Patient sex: F
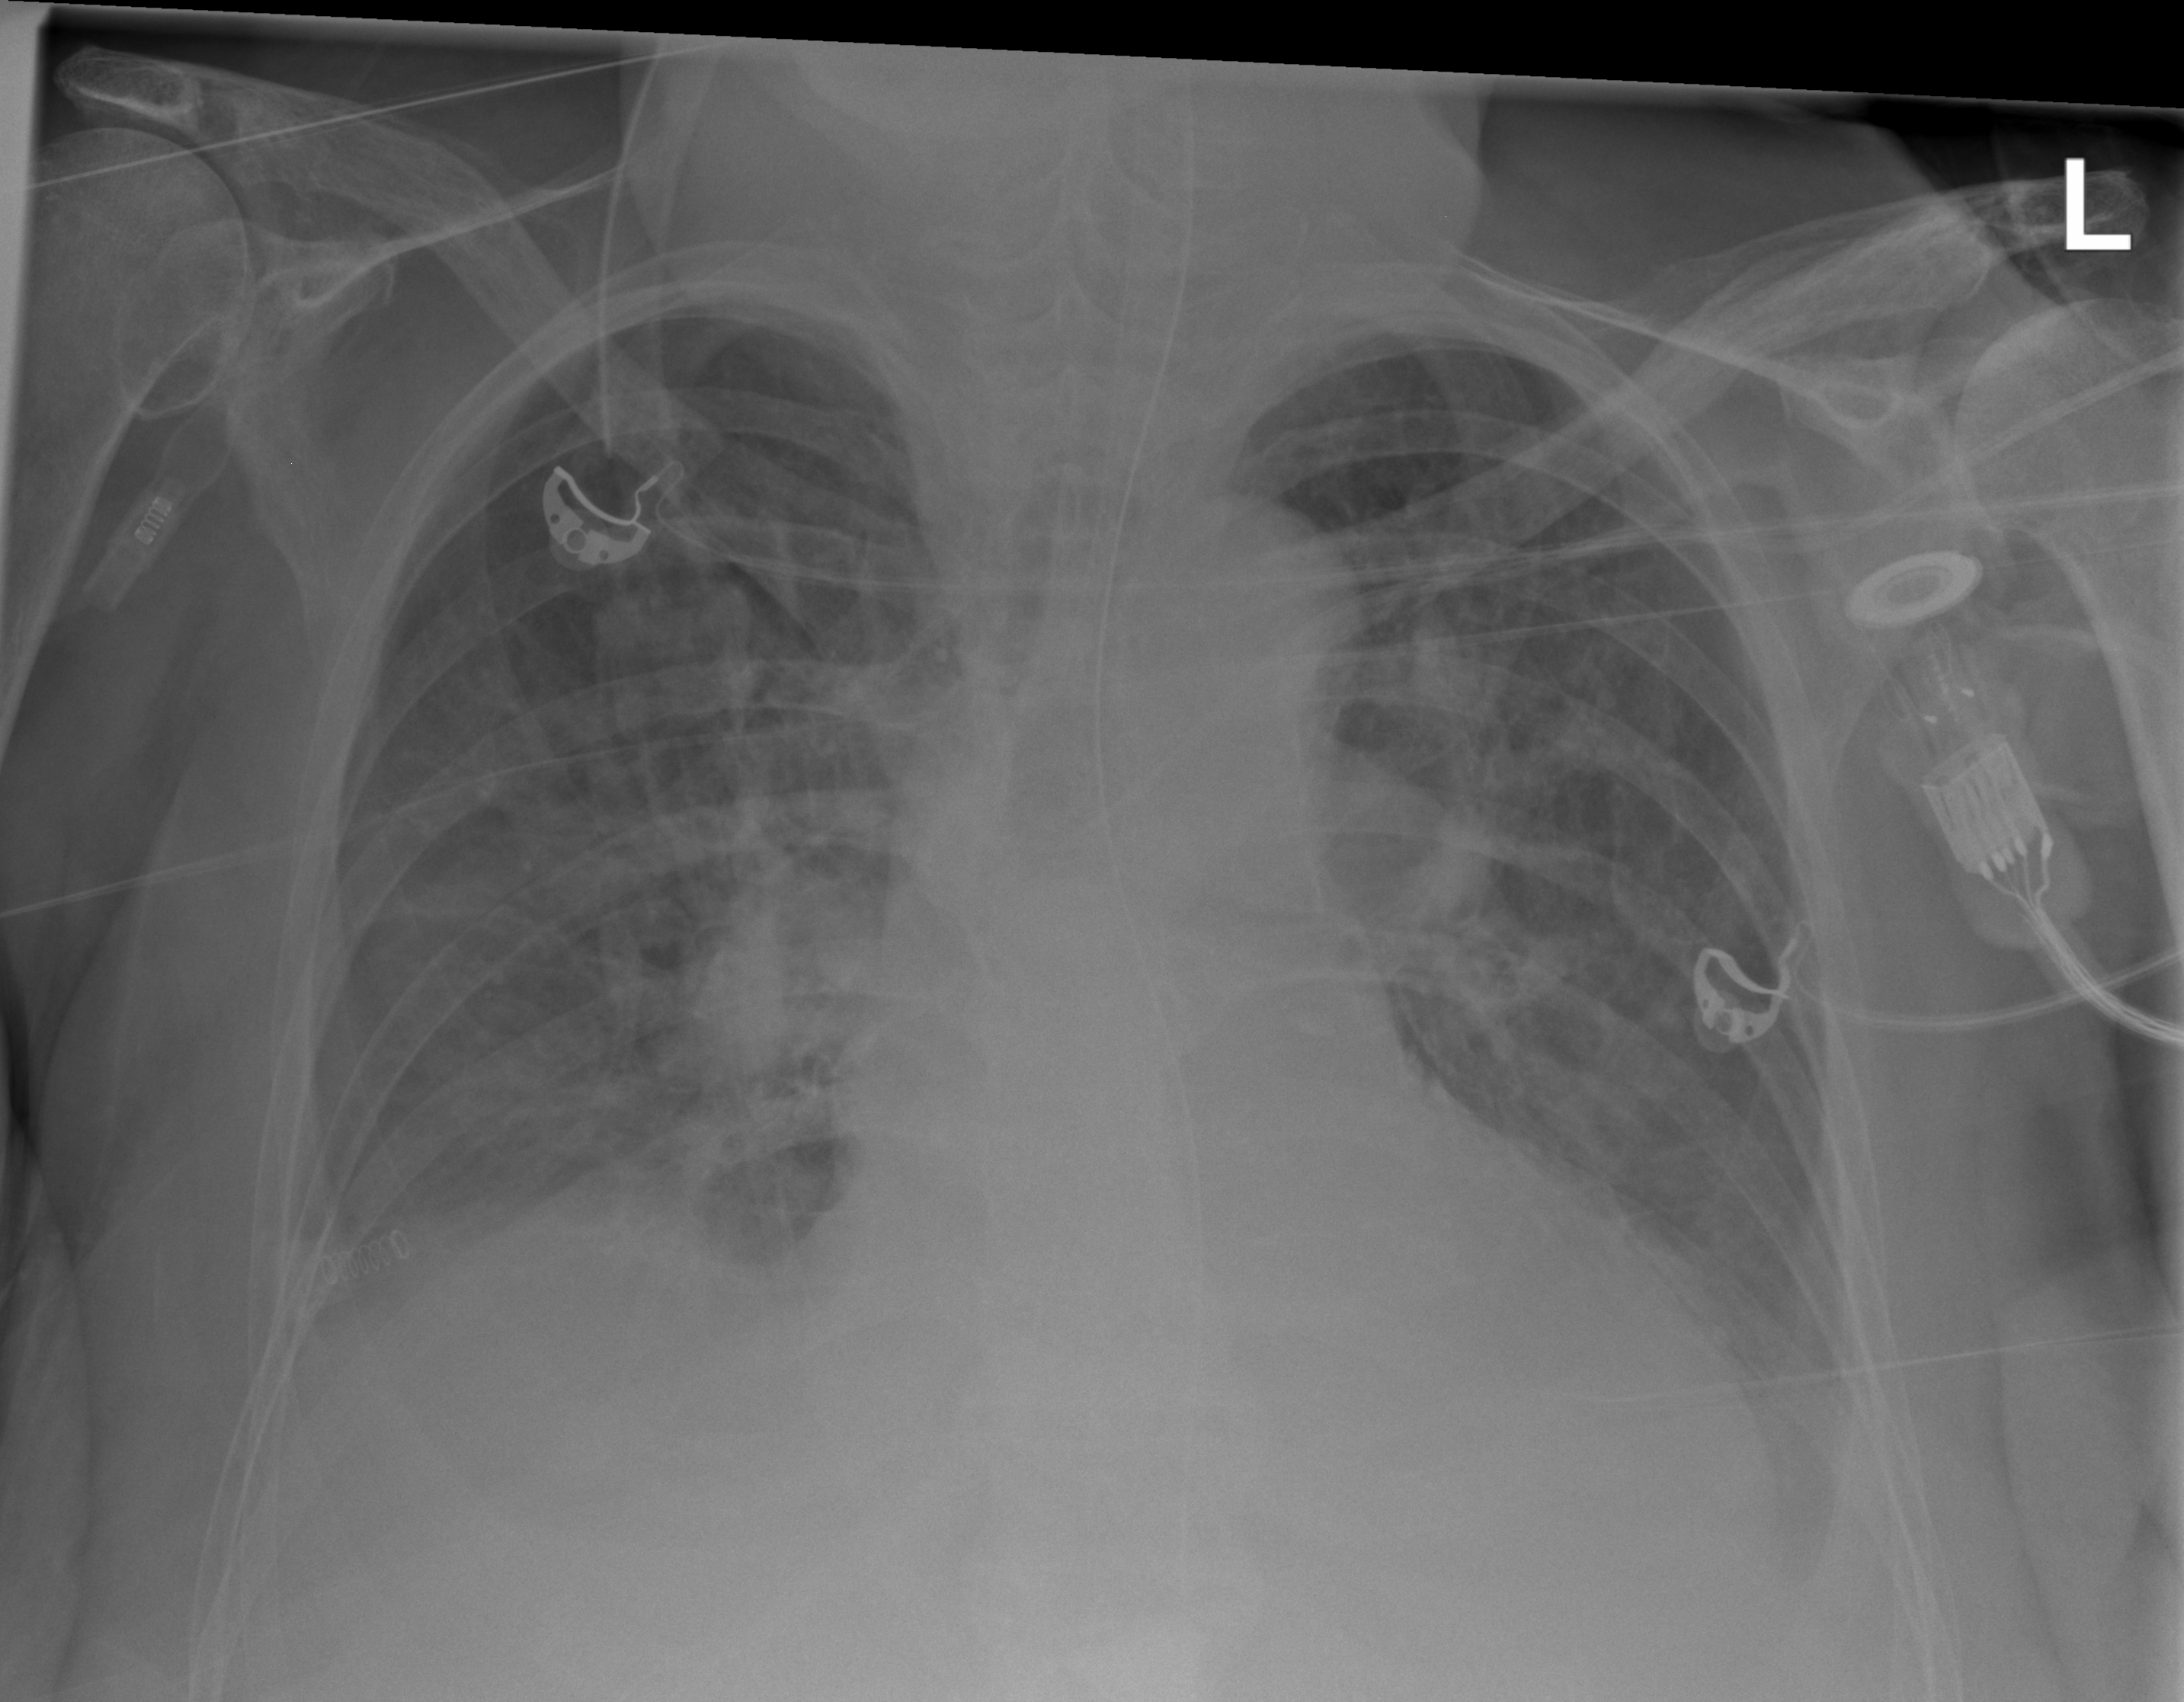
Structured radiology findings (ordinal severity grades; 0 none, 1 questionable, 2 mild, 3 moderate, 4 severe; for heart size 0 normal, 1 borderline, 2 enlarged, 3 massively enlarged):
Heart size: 2
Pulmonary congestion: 0
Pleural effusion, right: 0
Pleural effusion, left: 0
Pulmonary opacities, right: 2
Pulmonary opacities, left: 2
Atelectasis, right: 2
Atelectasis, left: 2